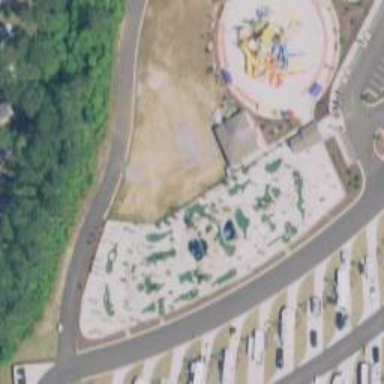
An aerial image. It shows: Water slide attraction.